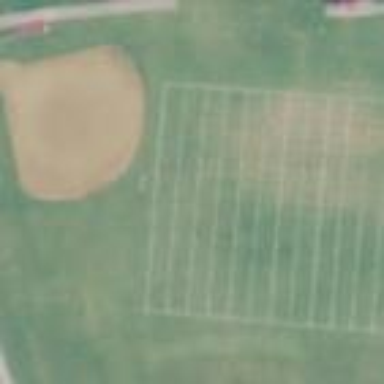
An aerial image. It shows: Baseball pitch for leisure and sports activities.